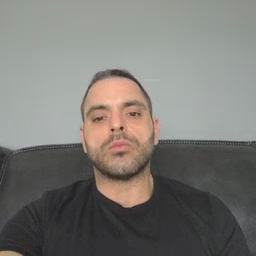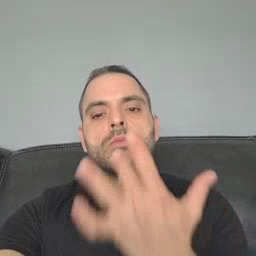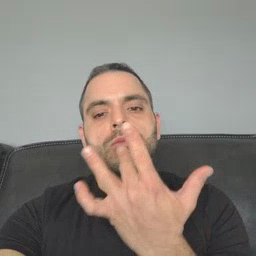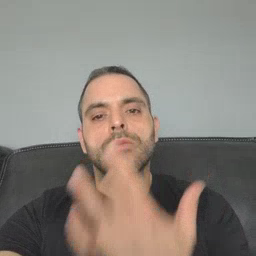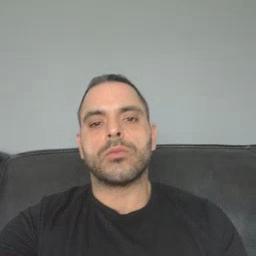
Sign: taste